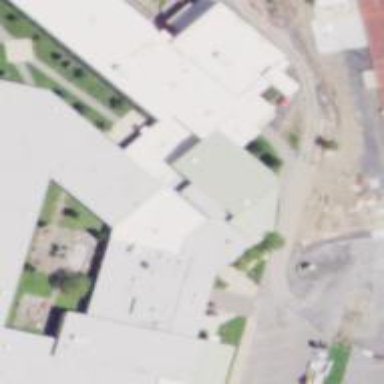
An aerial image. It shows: School.